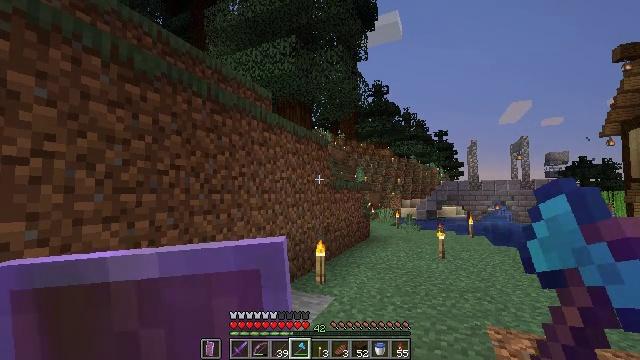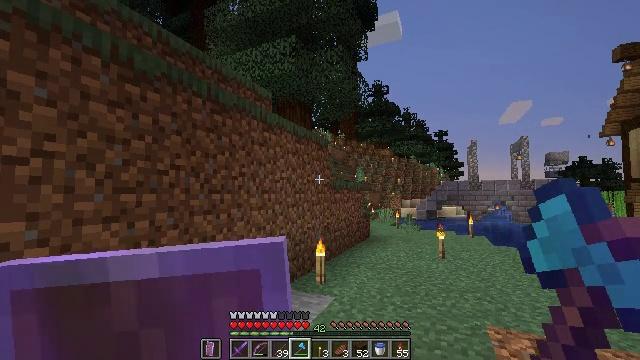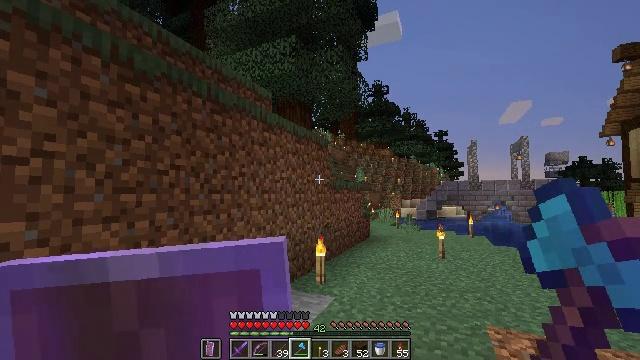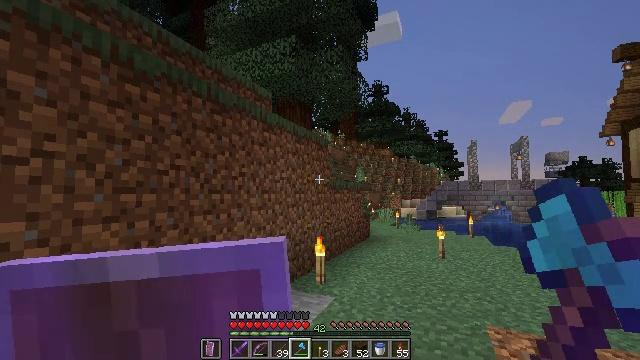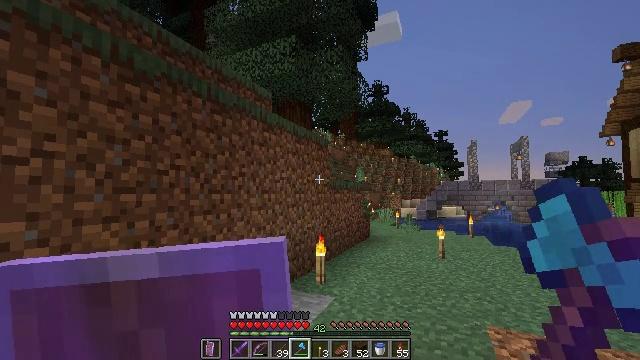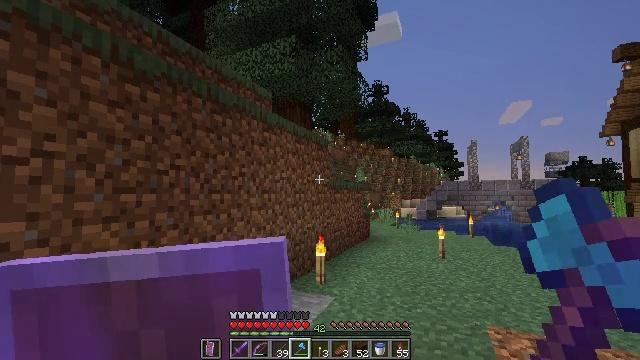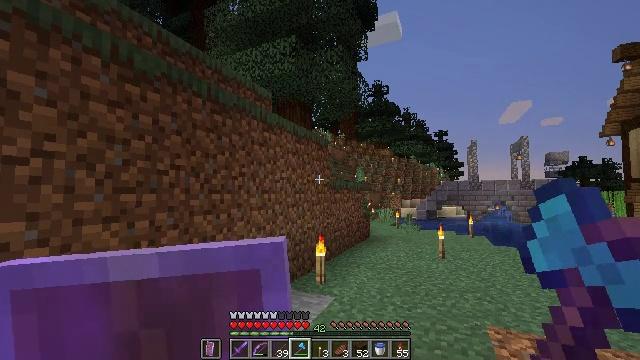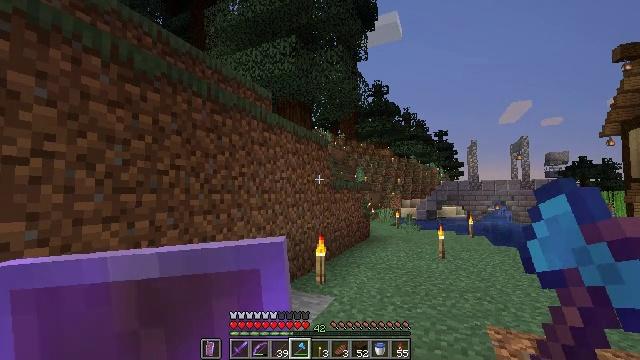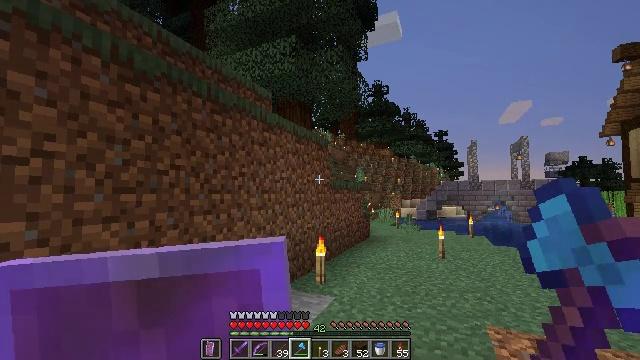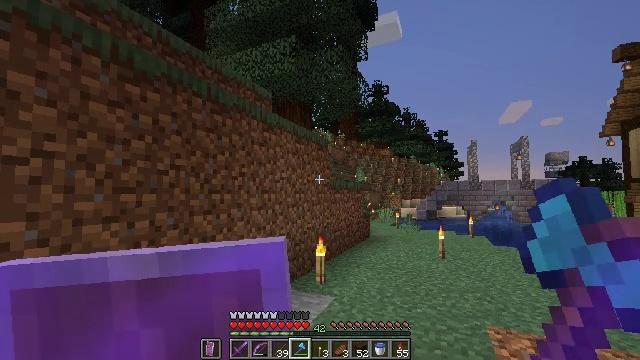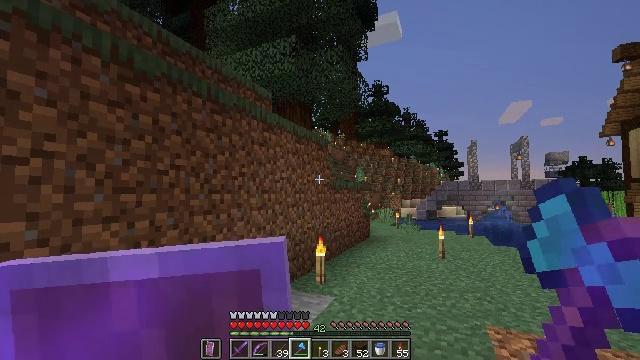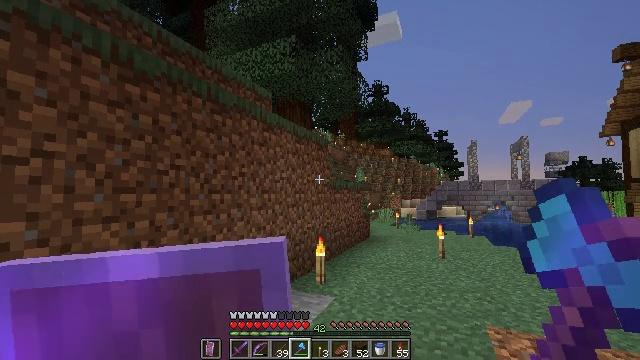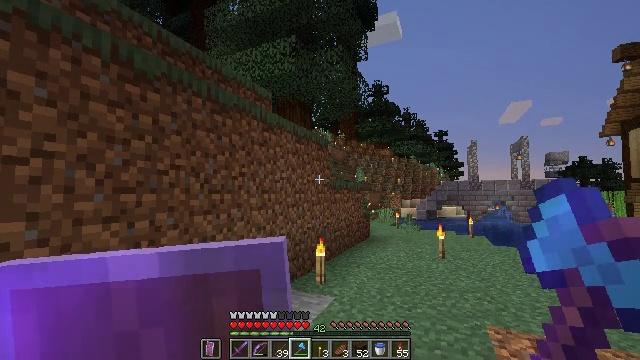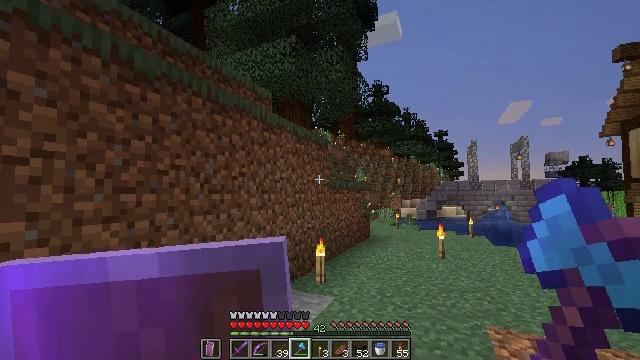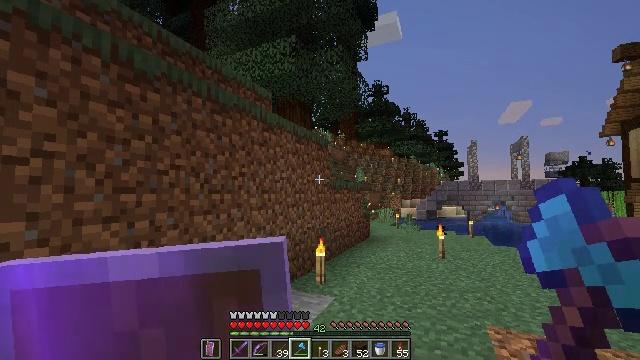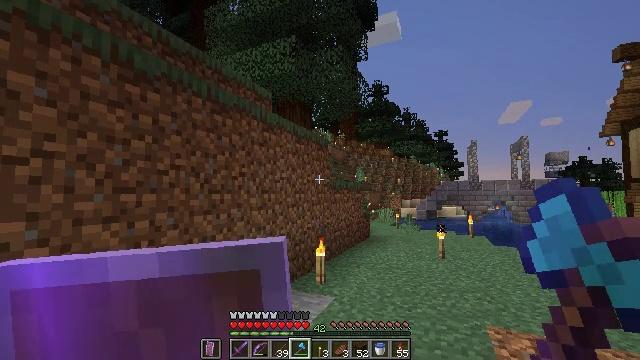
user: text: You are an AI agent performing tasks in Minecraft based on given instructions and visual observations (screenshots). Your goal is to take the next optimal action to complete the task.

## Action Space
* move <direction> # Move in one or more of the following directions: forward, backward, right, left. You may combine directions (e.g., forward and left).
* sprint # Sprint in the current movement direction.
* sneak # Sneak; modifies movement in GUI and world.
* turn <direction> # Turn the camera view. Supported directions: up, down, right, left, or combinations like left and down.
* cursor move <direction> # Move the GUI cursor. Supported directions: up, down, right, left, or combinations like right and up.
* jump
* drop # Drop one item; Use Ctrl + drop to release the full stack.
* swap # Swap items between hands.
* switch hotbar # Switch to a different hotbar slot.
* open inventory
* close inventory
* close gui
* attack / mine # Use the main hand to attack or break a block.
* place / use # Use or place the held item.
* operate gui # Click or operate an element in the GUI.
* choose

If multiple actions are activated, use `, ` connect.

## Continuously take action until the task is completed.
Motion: motion action
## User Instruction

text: Obtain a bee nest using a tool.
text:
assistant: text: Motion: no_op
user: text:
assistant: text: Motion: no_op
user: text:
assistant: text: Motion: no_op
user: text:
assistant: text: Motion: no_op
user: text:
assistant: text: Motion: no_op
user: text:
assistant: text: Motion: no_op
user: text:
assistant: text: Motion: no_op
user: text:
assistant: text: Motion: no_op
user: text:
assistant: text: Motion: no_op
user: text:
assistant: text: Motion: no_op
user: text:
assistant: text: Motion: no_op
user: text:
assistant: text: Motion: no_op
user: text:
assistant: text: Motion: no_op
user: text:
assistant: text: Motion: no_op
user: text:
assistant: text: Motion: no_op
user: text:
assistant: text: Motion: no_op
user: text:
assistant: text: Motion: no_op
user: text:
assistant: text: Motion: no_op
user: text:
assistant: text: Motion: no_op
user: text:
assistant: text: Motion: no_op
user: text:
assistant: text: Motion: no_op
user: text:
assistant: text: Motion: no_op
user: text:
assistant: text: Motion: no_op
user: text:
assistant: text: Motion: no_op
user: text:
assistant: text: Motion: no_op
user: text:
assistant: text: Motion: no_op
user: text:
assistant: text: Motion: no_op
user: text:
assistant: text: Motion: no_op
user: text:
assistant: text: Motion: no_op
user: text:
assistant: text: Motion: no_op